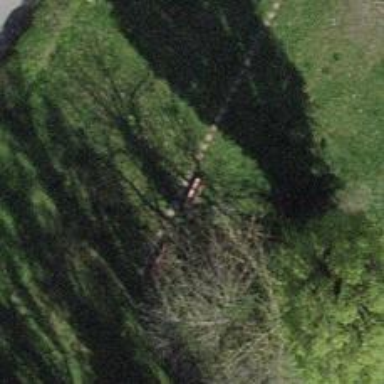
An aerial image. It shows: Bench for seating.